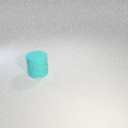
large cyan rubber cylinder